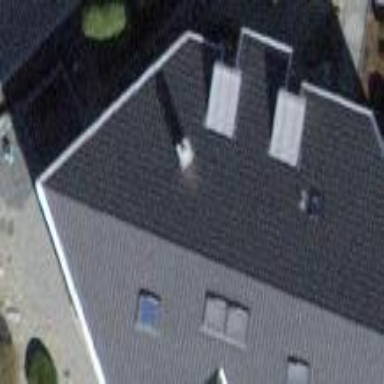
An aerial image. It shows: Building with tiled roof.